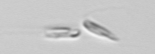
Label: Dinobryon